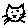
Label: cat